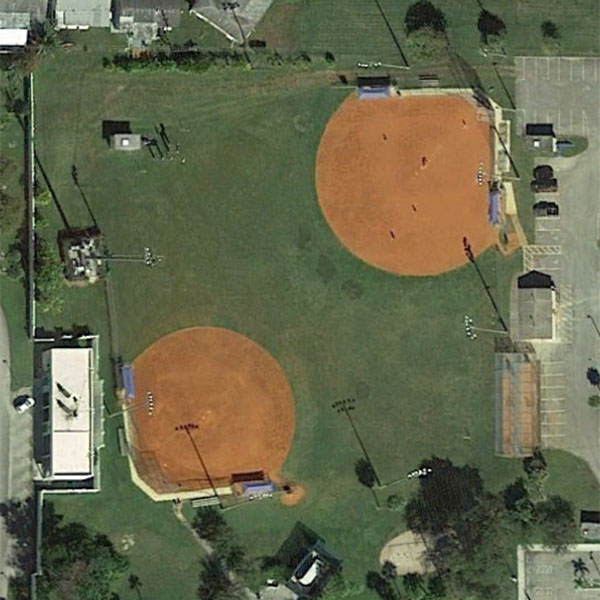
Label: BaseballField